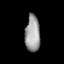
Tissue: lung
Cell type: Smooth muscle cells
Senescence score: 0.6454
Nuclear area (px): 529
Mean DAPI intensity: 158.144